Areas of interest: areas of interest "Industrial"
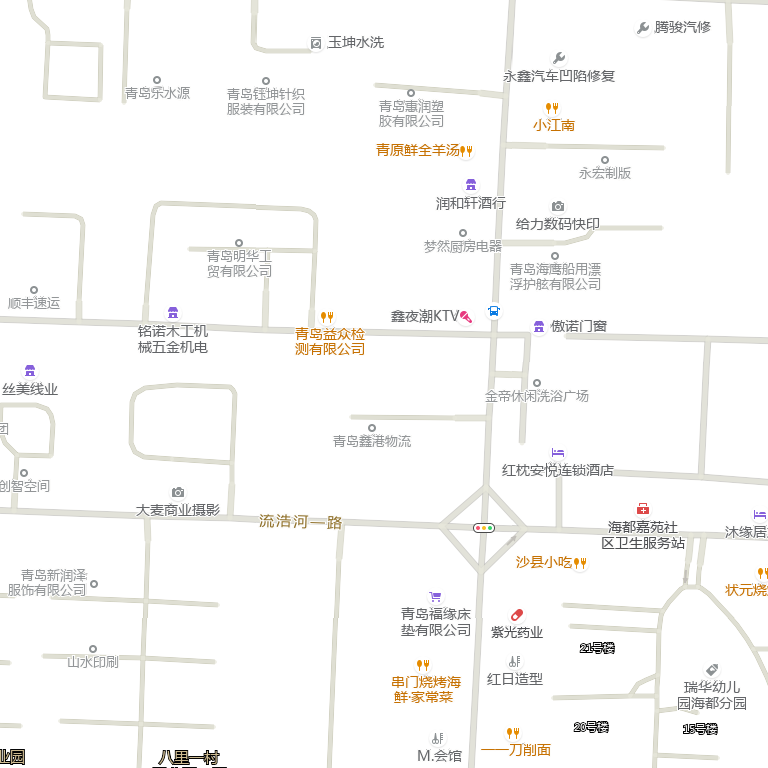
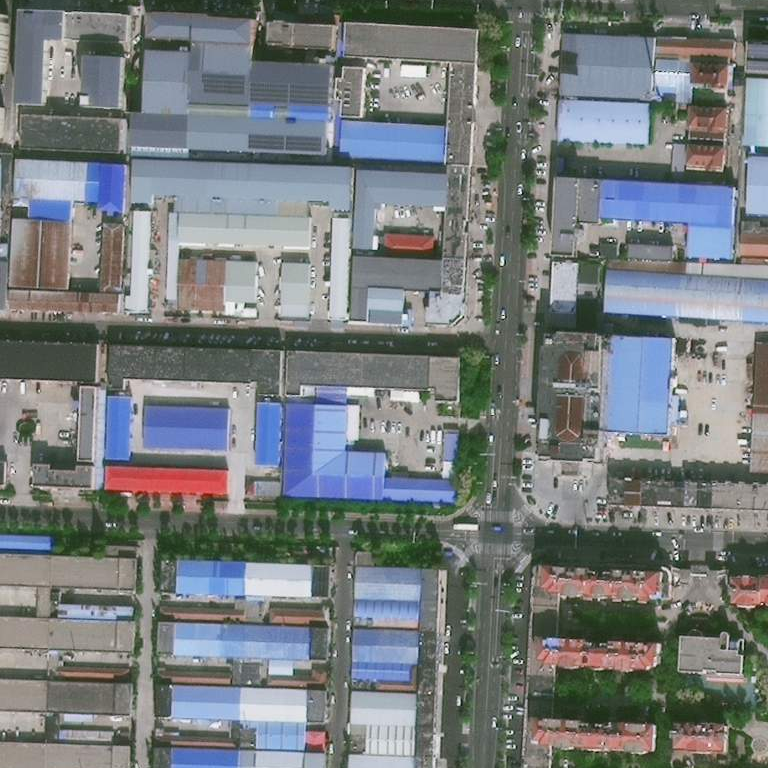